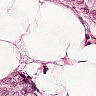
Metastatic tissue present: yes